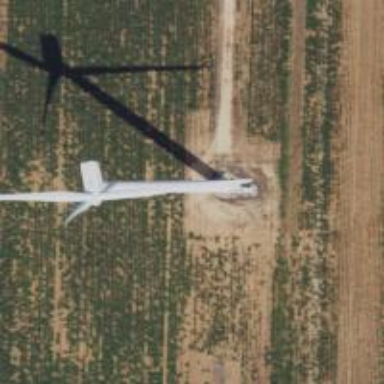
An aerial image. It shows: Wind generator powered by wind turbine.